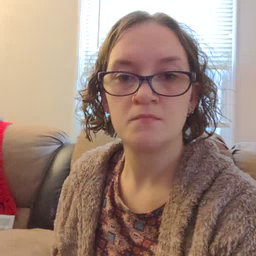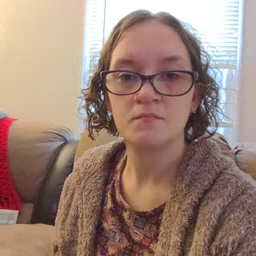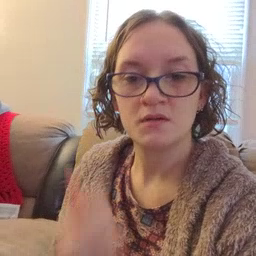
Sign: now